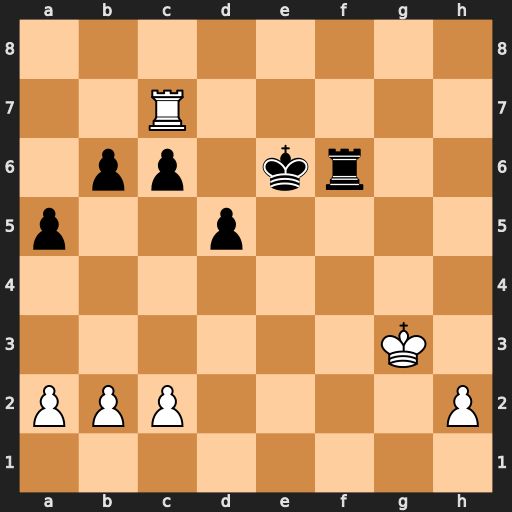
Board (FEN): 8/2R5/1pp1kr2/p2p4/8/6K1/PPP4P/8
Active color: w
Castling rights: -
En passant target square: -
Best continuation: Rxc6+ Ke5 Rxf6